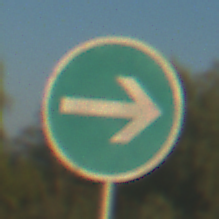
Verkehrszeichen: VorgeschriebeneFahrtrichtungHierRechts
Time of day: SunriseSunset
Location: Outdoor (RoadRail)
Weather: Clear
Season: NotSpecified
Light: Natural